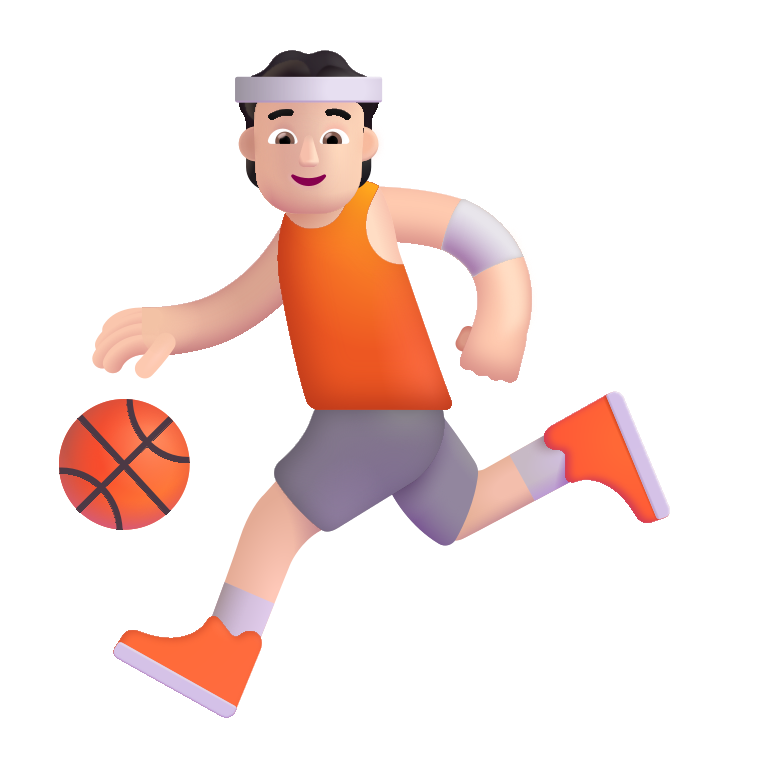
person bouncing ball color light